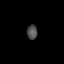
Tissue: lung
Cell type: Endothelial cells
Senescence score: 0.5545
Nuclear area (px): 152
Mean DAPI intensity: 76.25